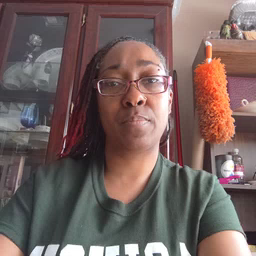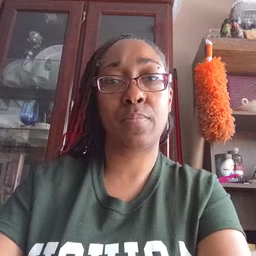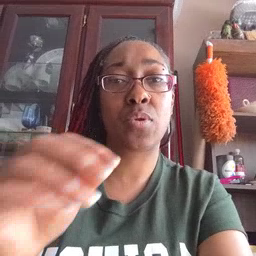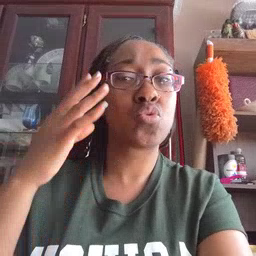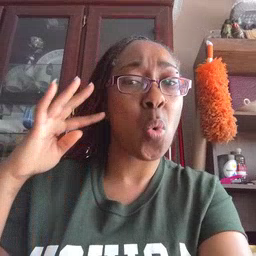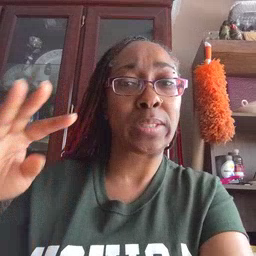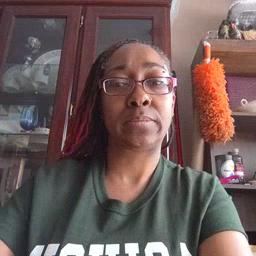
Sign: noisy